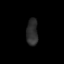
Tissue: lung
Cell type: Epithelial cells
Senescence score: 0.1401
Nuclear area (px): 302
Mean DAPI intensity: 44.219